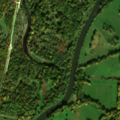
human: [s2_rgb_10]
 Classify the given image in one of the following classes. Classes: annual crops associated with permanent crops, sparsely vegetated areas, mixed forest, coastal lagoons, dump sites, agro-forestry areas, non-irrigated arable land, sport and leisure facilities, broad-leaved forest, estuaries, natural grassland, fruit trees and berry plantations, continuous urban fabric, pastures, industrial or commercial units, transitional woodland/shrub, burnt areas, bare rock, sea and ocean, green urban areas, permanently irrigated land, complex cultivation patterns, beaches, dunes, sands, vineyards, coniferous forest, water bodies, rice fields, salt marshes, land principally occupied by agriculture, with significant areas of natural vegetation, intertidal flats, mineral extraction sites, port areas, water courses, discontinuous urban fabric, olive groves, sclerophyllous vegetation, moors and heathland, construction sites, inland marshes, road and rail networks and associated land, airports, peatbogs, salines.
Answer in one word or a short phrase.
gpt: pastures, broad-leaved forest, water courses